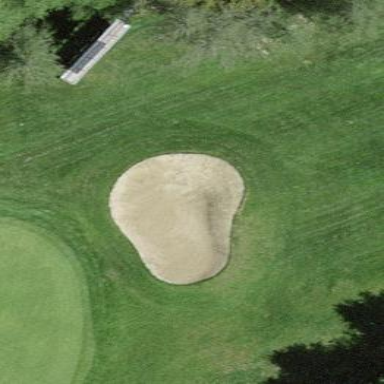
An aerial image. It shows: Sand bunker on golf course.